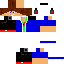
A male human skin with medium skin, wearing brown long hair dressed in a blue hoodie and black pants, featuring a closed mouth.